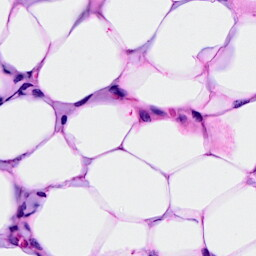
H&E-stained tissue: Breast